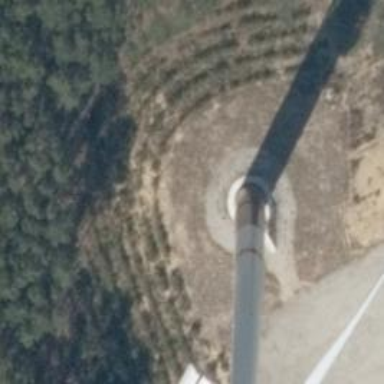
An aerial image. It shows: Wind turbine power generator.